Aerial crown-view tile of a tropical tree (Barro Colorado Island, Panama), acquired 20250217:
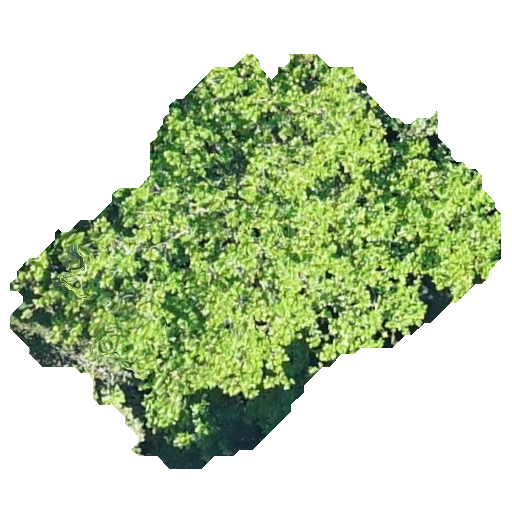
Species: Anacardium excelsum
GBIF accepted scientific name: Anacardium excelsum
Crown area: 175.73 m²